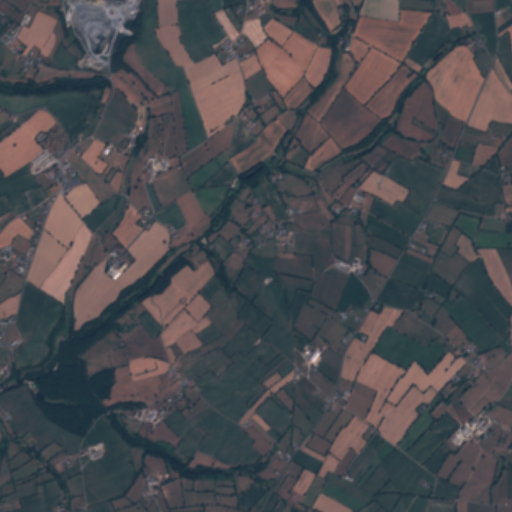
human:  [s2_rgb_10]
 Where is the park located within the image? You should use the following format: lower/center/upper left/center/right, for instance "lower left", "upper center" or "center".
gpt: The park is located in the upper left of the image.
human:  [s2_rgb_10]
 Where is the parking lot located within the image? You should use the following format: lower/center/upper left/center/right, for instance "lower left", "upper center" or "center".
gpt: The parking lot is located in the center left of the image.
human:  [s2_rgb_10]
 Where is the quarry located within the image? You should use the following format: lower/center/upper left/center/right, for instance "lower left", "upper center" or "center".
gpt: The quarry is located in the upper left of the image.
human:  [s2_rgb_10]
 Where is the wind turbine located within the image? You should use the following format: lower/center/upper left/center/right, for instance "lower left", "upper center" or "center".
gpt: The wind turbine is located in the lower right of the image.
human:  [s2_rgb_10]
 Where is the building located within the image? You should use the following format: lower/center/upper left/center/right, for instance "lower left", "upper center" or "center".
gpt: There is no building in the image.